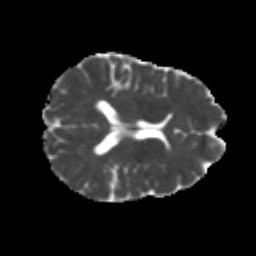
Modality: MD
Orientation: axial
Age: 24
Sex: female
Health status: healthy
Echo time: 0.074 s